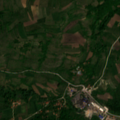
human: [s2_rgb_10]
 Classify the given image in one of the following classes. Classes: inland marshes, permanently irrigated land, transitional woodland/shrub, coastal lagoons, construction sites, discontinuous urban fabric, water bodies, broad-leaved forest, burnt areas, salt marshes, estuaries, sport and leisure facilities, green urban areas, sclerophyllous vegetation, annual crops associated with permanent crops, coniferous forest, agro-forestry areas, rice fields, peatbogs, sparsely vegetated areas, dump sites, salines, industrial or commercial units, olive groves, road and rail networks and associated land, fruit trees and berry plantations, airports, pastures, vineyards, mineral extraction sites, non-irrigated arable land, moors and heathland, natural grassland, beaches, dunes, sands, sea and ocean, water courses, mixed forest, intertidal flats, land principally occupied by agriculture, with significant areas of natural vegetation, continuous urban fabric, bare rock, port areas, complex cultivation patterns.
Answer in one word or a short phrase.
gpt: complex cultivation patterns, land principally occupied by agriculture, with significant areas of natural vegetation, broad-leaved forest